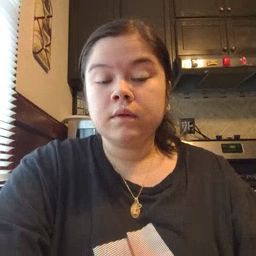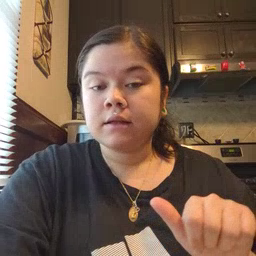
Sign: any